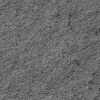
Atmospheric dust classification: not_dusty